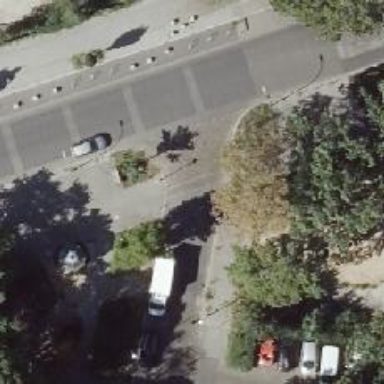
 there is parallel on-street parking lane."